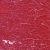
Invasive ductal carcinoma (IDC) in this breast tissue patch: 0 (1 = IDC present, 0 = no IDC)